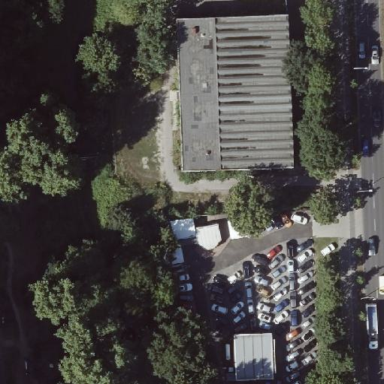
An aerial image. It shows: Retail area with fence. The shop specializes in cars.